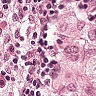
Metastatic tissue present: yes